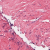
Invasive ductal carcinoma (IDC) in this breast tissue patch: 0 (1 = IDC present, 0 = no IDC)